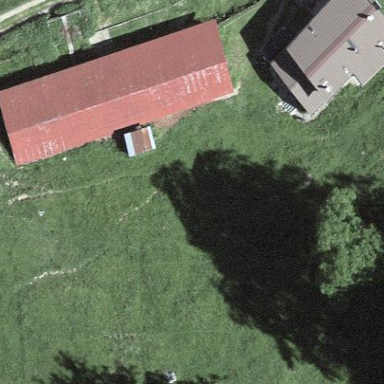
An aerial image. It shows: Stable building.